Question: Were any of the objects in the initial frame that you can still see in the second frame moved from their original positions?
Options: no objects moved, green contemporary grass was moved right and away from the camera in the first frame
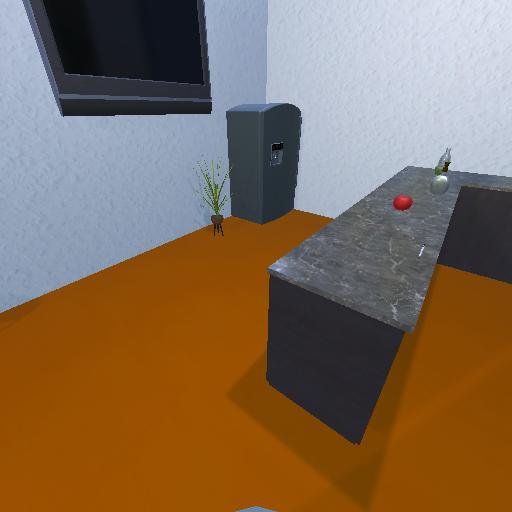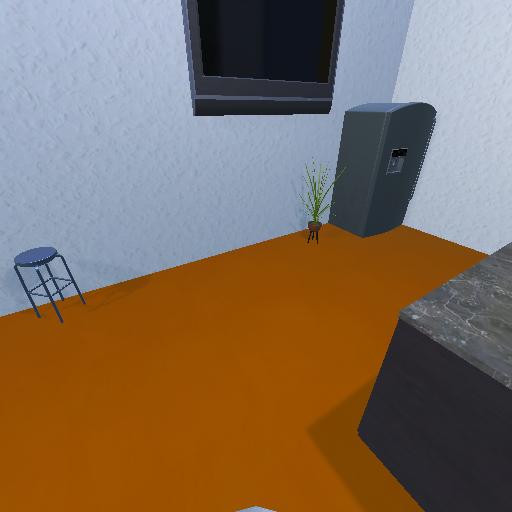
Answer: no objects moved